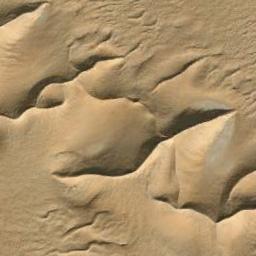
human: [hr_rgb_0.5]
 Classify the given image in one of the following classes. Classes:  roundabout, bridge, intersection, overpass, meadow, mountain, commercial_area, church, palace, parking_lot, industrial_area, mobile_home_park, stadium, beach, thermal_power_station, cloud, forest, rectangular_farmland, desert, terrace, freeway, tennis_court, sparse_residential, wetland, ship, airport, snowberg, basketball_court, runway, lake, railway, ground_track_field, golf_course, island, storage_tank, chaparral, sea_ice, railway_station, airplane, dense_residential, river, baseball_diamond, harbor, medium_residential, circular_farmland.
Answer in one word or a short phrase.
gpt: desert